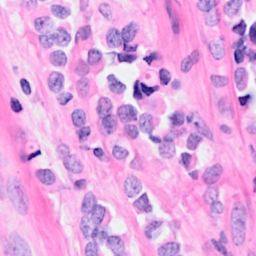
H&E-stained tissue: Breast